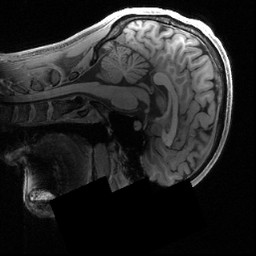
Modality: T1w
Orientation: sagittal
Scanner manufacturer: siemens
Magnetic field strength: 3 T
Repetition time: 2.4 s
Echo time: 0.00222 s